Question: I have a slider on which i am displaying text. but the text needs to be displayed over specific width,
'''
<div class="homepage-slider">
<div id="sequence">
<ul class="sequence-canvas">
<li class="bg3">
<!-- Slide Title -->
<div class="title"><? echo $top_text; ?></div>
</li>
<ul>
</div>
</div>
'''
css that i used is (had used under media queries)
'''
#sequence .title
{
text-align: left;
margin-bottom: 7%;
margin-left: -2%;
font-family: roboto;
font-size: 28px;
min-width: 70%;
overflow: scroll;
padding:4%;
position: relative;
}
'''
but the text is getting displayed like this

can someone please tell how to avoid this overlapping of text
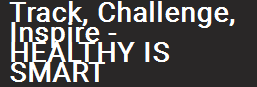
Answer: use the 'line-height' property to manage the spacing between lines.
'''
#sequence .title
{
text-align: left;
margin-bottom: 7%;
margin-left: -2%;
font-family: roboto;
font-size: 28px;
min-width: 70%;
overflow: scroll;
padding:4%;
position: relative;
}
'''
The code which you've shown here doesn't specify the 'line-height' property. So I doubt the line-height property is getting inherited to your '.title' from its parent, so just check from where it is getting inherited and set the higher value for it.